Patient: sex F, age 63
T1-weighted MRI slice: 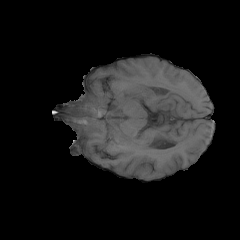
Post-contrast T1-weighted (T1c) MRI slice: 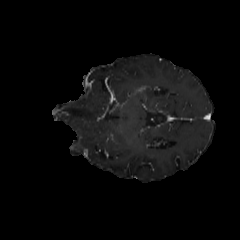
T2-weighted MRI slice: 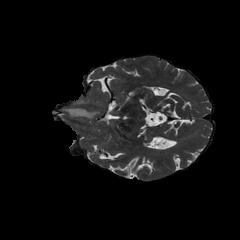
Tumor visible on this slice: yes
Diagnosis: Glioblastoma, IDH-wildtype
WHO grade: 4